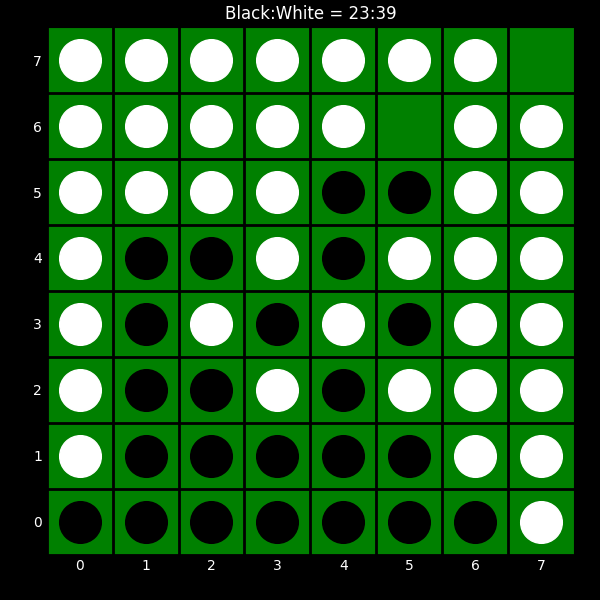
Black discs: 23
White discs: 39